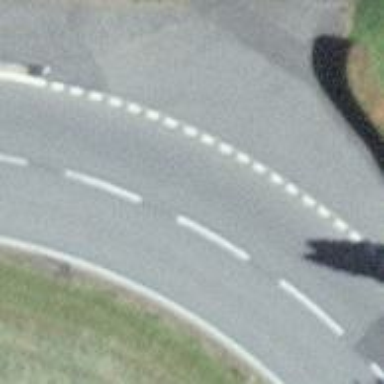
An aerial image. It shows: Bus stop with designated stop position for public transport.